【题型】解答题　【知识点】解析几何　【难度】medium
设常数 $t > 2$，在平面直角坐标系 $xOy$ 中，已知点 $F(2,0)$，直线 $l: x = t$，曲线 $\Gamma: y^2 = 8x$ ($0 \leq x \leq t, y \geq 0$)，
$l$ 与 $x$ 轴交于点 $A$、与 $\Gamma$ 交于点 $B$，$P$、$Q$ 分别是曲线 $\Gamma$ 与线段 $AB$ 上的动点．

(1)用 $t$ 表示点 $B$ 到点 $F$ 的距离；

(2)设 $t = 3$，$|FQ| = 2$，线段 $OQ$ 的中点在直线 $FP$ 上，求 $\triangle AQP$ 的面积；

(3)设 $t = 8$，是否存在以 $FP$、$FQ$ 为邻边的矩形 $FPEQ$，使得点 $E$ 在 $\Gamma$ 上？若存在，求点 $P$ 的坐标，若不存
在，说明理由．
【解答】
【答案】(1) $t + 2$
(2) $\frac{7\sqrt{3}}{6}$
(3)存在，$P\left( \frac{2}{5}, \frac{4\sqrt{5}}{5} \right)$

【分析】（1）根据抛物线性质，即可求出点 $B$ 到点 $F$ 的距离；
（2）根据题意得到 $Q$ 点的坐标，即可得到线段 $OQ$ 的中点坐标，从而得到直线 $FP$ 方程，再联立抛物线和
直线 $FP$ 方程即可得到 $P$ 点的坐标，进而即可求出 $\triangle AQP$ 的面积；
（3）设 $P\left( \frac{n^2}{8}, n \right)$，分 $\frac{n^2}{8} = 2$ 和 $\frac{n^2}{8} \neq 2$ 两种情况讨论，通过在矩形 $FPEQ$ 中，$FP \perp FQ$，$\vec{FP} + \vec{FQ} = \vec{FE}$，当 $\frac{n^2}{8} = 2$，
求出 $E$ 点的坐标，并判断是否在 $\Gamma$ 上；当 $\frac{n^2}{8} \neq 2$ 时，要使得点 $E$ 在 $\Gamma$ 上，设 $E(x_E, y_E)$，并代入以上条件计
算，看是否能求出 $n (n \geq 0)$ 的值，进而即可得出结论．

【详解】（1）由曲线 $\Gamma: y^2 = 8x$ 的焦点线 $F(2,0)$，准线为 $x = -2$，
所以根据抛物线性质，点 $B$ 到点 $F$ 的距离 $d_{BF} = x_B + 2 = t + 2$．

（2）当 $t = 3$ 时，得 $A(3,0)$，$|AF| = 1$，
由 $|FQ| = 2$，则 $|QA| = \sqrt{3}$，即 $Q(3, \sqrt{3})$，
所以线段 $OQ$ 的中点为 $\left( \frac{3}{2}, \frac{\sqrt{3}}{2} \right)$，
又 $F(2,0)$，所以直线 $FP$ 方程为 $y = -\sqrt{3}(x - 2)$，
联立 $\begin{cases} y^2 = 8x \\ y = -\sqrt{3}(x - 2) \end{cases}$，整理得 $3x^2 - 20x + 12 = 0$，解得 $x_P = \frac{2}{3}$，或 $x_P = 6$（舍去），
所以 $\triangle AQP$ 的面积 $S_{\triangle AQP} = \frac{1}{2}|AQ| \cdot |x_A - x_P| = \frac{1}{2} \times \sqrt{3} \times \frac{7}{3} = \frac{7\sqrt{3}}{6}$.

（3）存在，已知 $F(2,0)$，设 $P\left( \frac{n^2}{8}, n \right)$，$n \geq 0$，

$\textcircled{1}$ 若 $\frac{n^2}{8} = 2$，则 $P(2,4)$，

因为在矩形 $FPEQ$ 中，$FP \perp FQ$，$\vec{FP} + \vec{FQ} = \vec{FE}$，

所以 $Q(8,0)$，$E(8,4)$，

又 $E(8,4)$ 不在曲线 $\Gamma: y^2 = 8x$ 上，则此情况不成立；

$\textcircled{2}$ 若 $\frac{n^2}{8} \neq 2$，则 $PF$ 的斜率 $k_{PF} = \frac{8n}{n^2 - 16}$，

因为在矩形 $FPEQ$ 中，$FP \perp FQ$，则 $k_{PF}k_{QF} = -1$，得 $k_{QF} = \frac{16 - n^2}{8n}$，

所以直线 $QF$ 为 $y = \frac{16 - n^2}{8n}(x - 2)$，

当 $t = 8$ 时，$Q$ 点纵坐标 $y_Q = \frac{16 - n^2}{8n}(8 - 2) = \frac{48 - 3n^2}{4n}$，得 $Q\left( 8, \frac{48 - 3n^2}{4n} \right)$，

所以 $\vec{FP} = \left( \frac{n^2}{8} - 2, n \right)$，$\vec{FQ} = \left( 6, \frac{48 - 3n^2}{4n} \right)$，

因为在矩形 $FPEQ$ 中，$\vec{FP} + \vec{FQ} = \vec{FE}$，

设 $E(x_E, y_E)$，则 $\vec{FE} = (x_E - 2, y_E)$，

所以 $\vec{FP} + \vec{FQ} = \left( \frac{n^2}{8} + 4, \frac{48 + n^2}{4n} \right) = (x_E - 2, y_E)$，得到 $E\left( \frac{n^2}{8} + 6, \frac{48 + n^2}{4n} \right)$，

要使得点 $E$ 在 $\Gamma$ 上，则将 $E\left( \frac{n^2}{8} + 6, \frac{48 + n^2}{4n} \right)$ 代入 $y^2 = 8x$，

得到 $\left( \frac{48 + n^2}{4n} \right)^2 = 8 \left( \frac{n^2}{8} + 6 \right)$，解得 $n^2 = \frac{16}{5}$，

又 $n \geq 0$，得 $n = \frac{4\sqrt{5}}{5}$，即 $P\left( \frac{2}{5}, \frac{4\sqrt{5}}{5} \right)$.

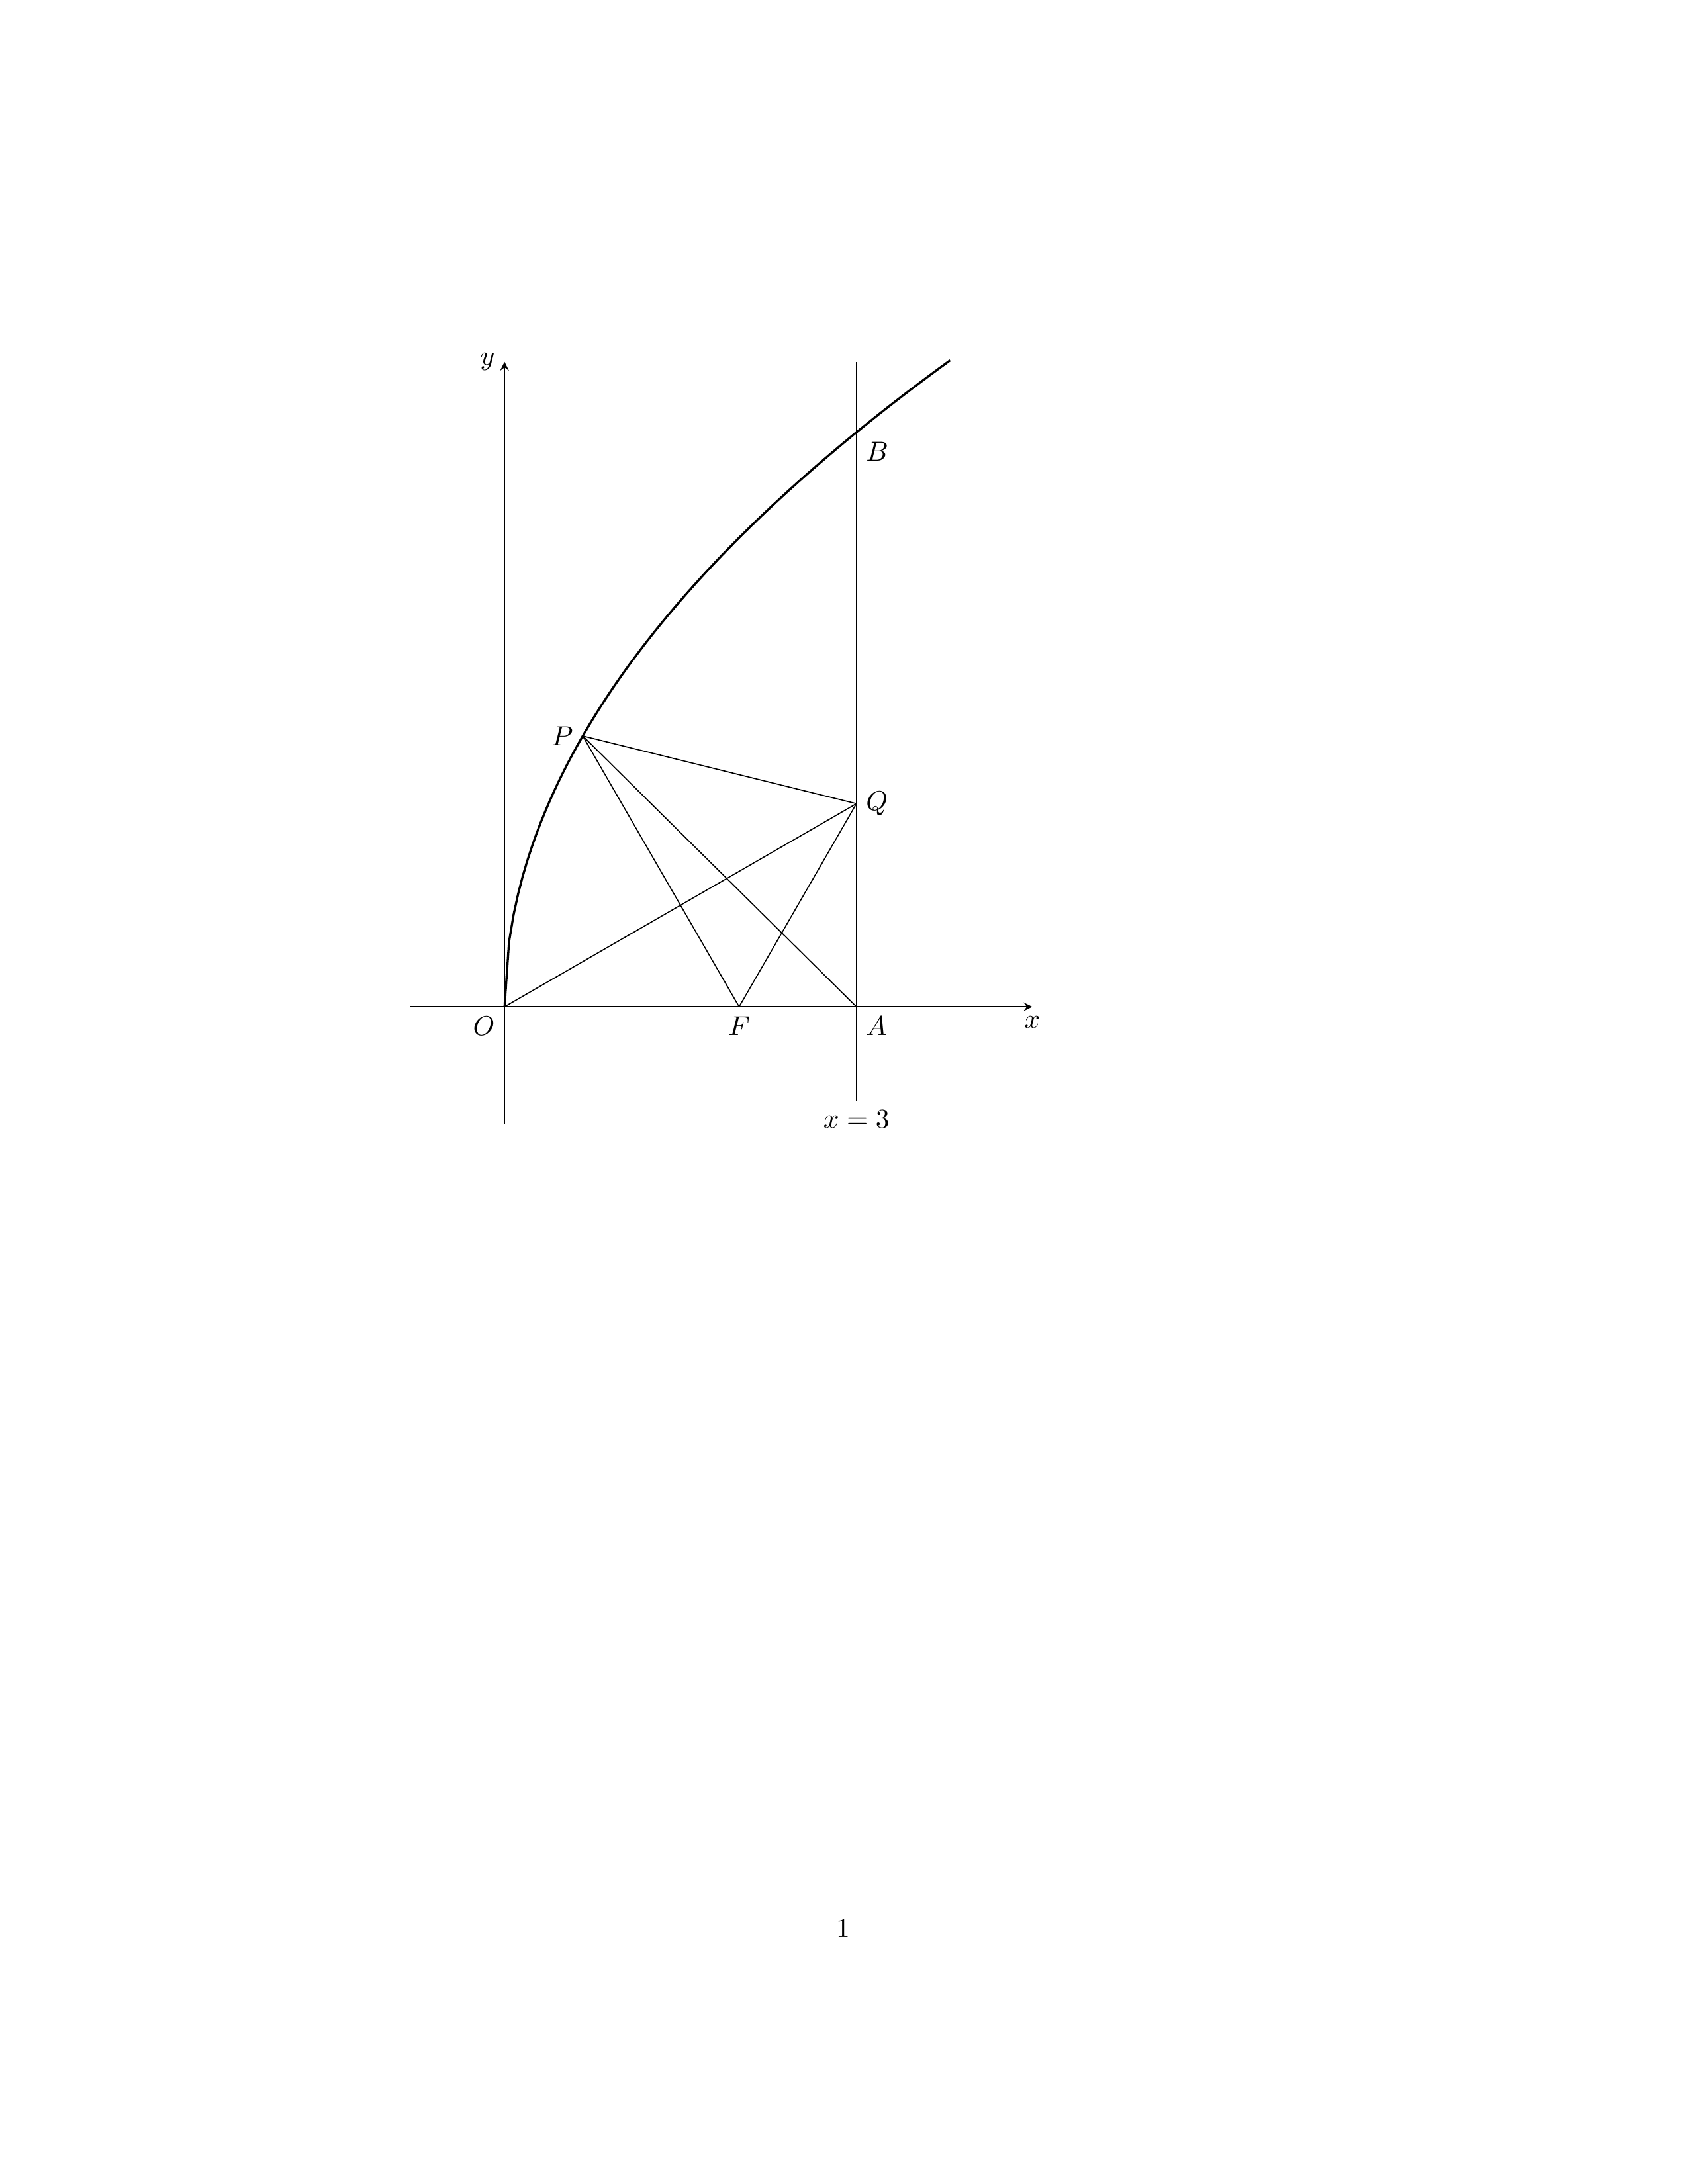
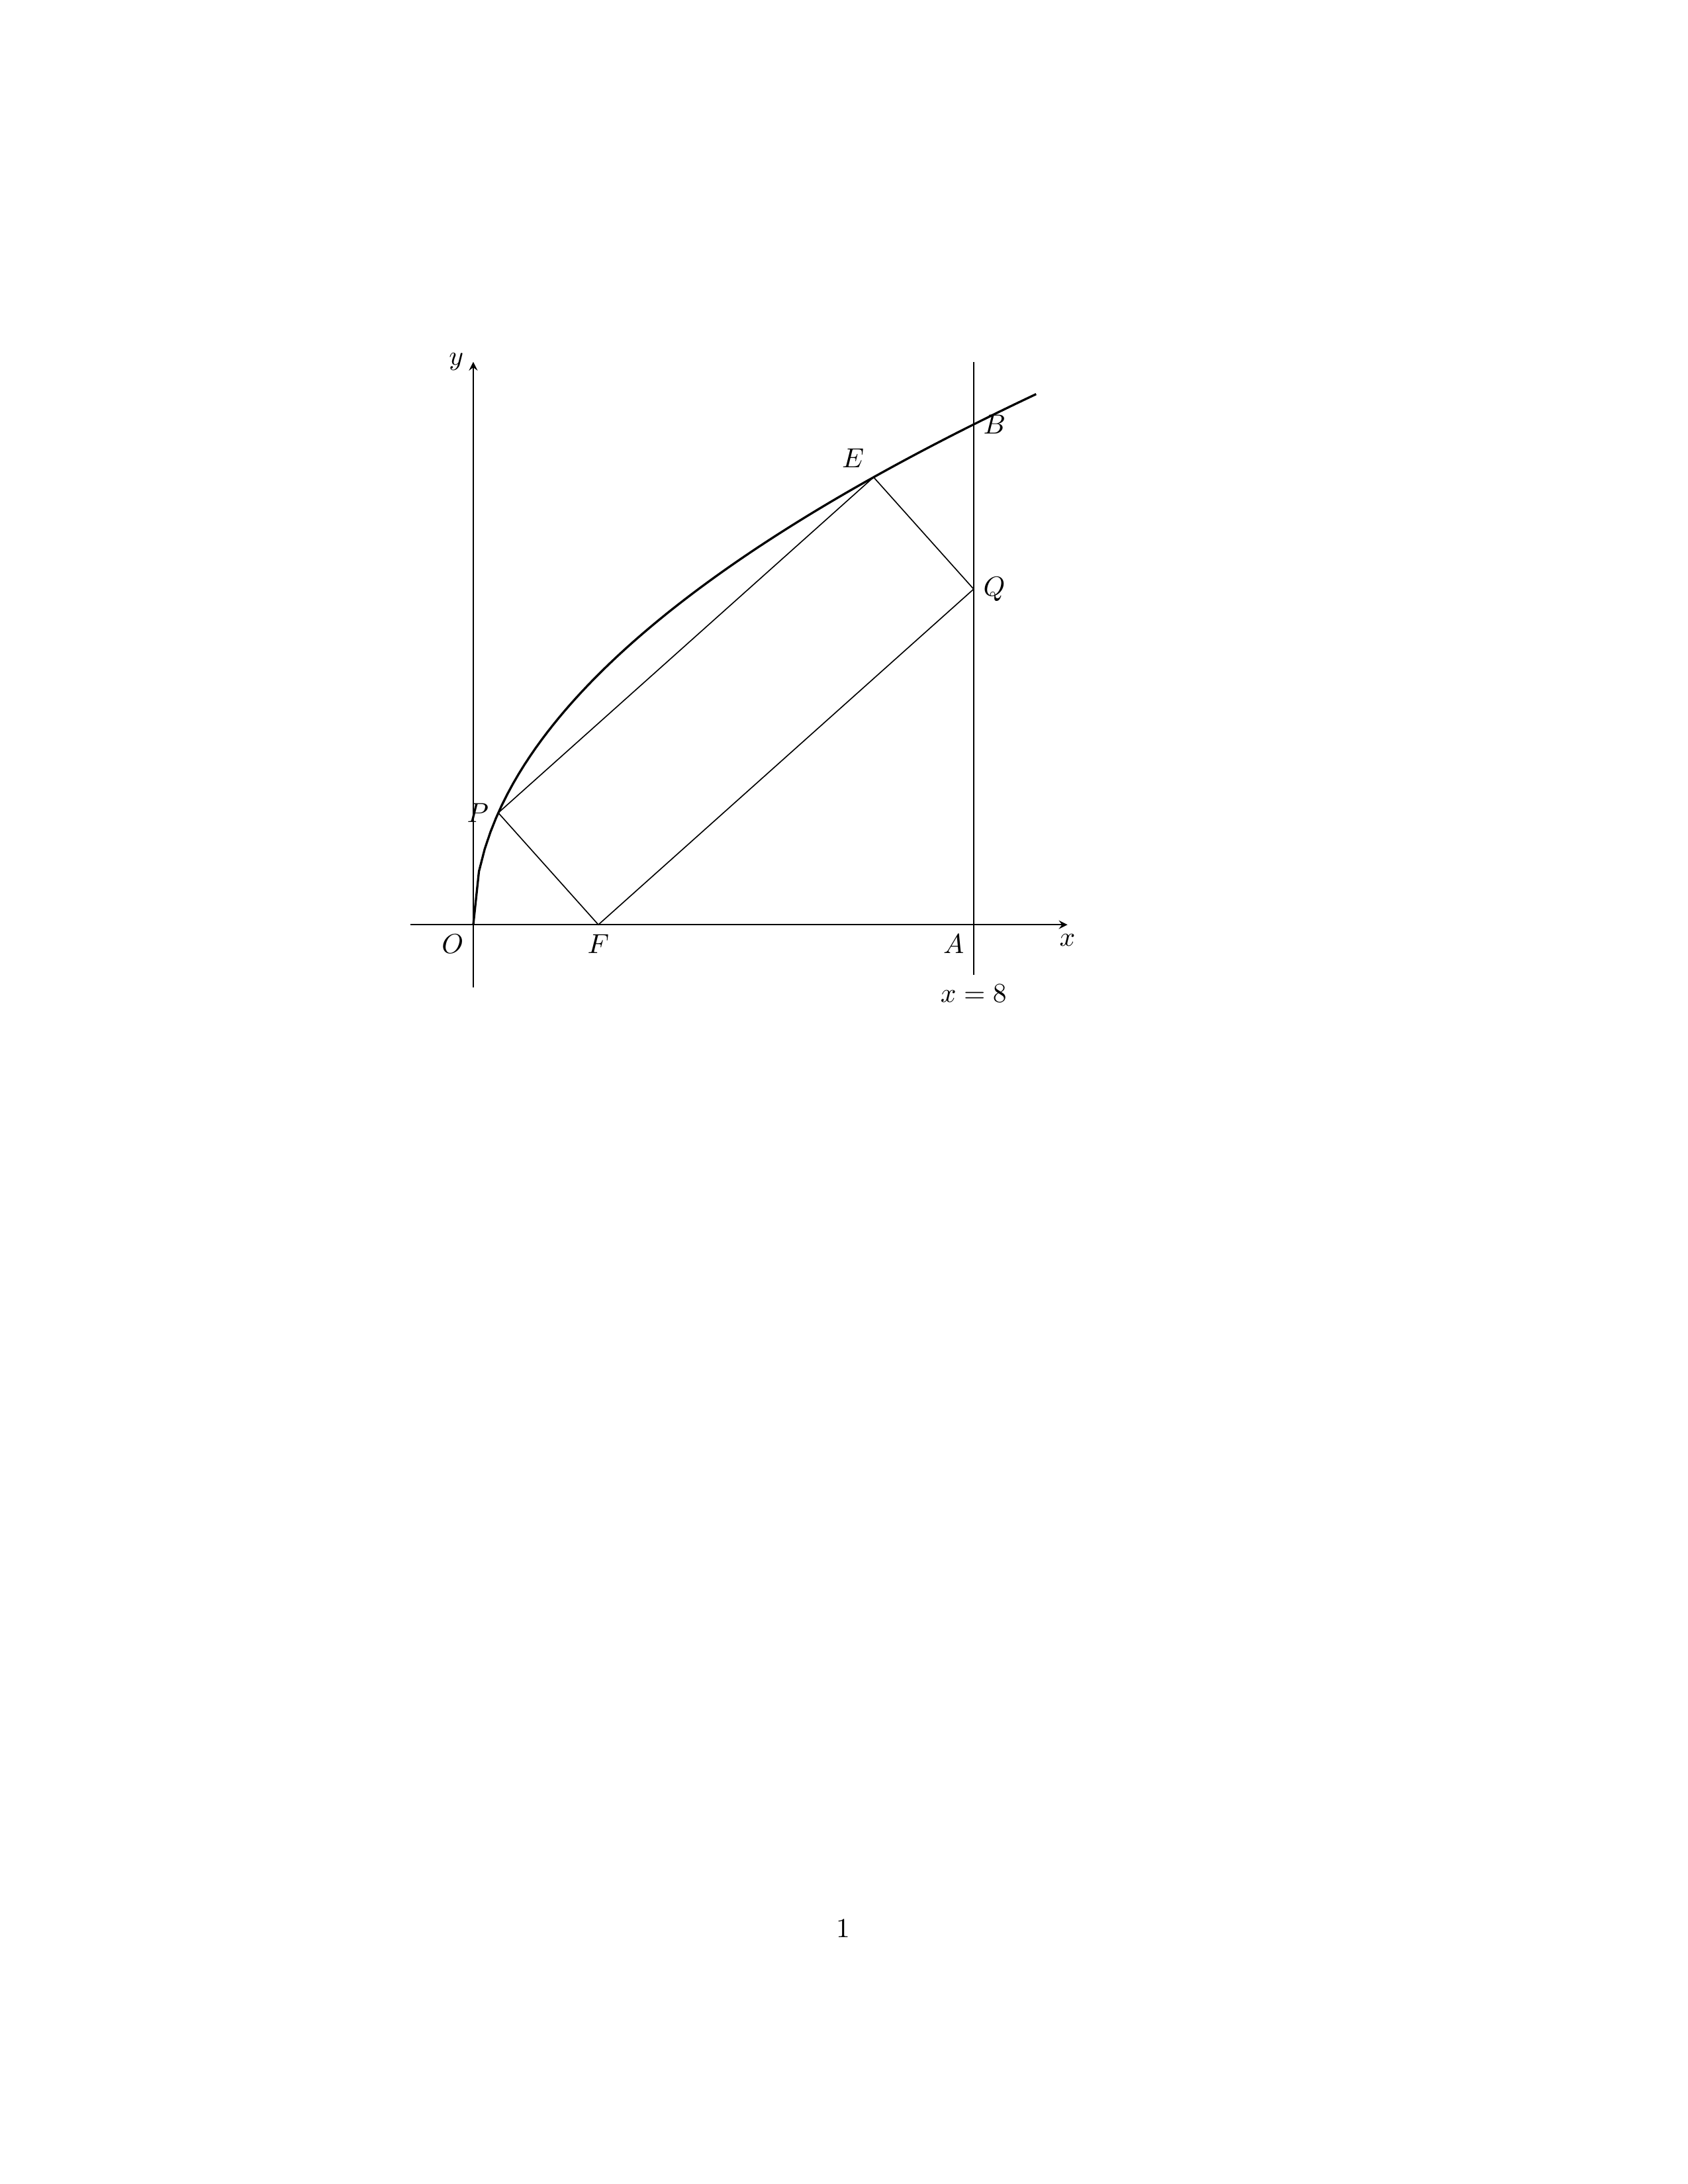